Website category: auto
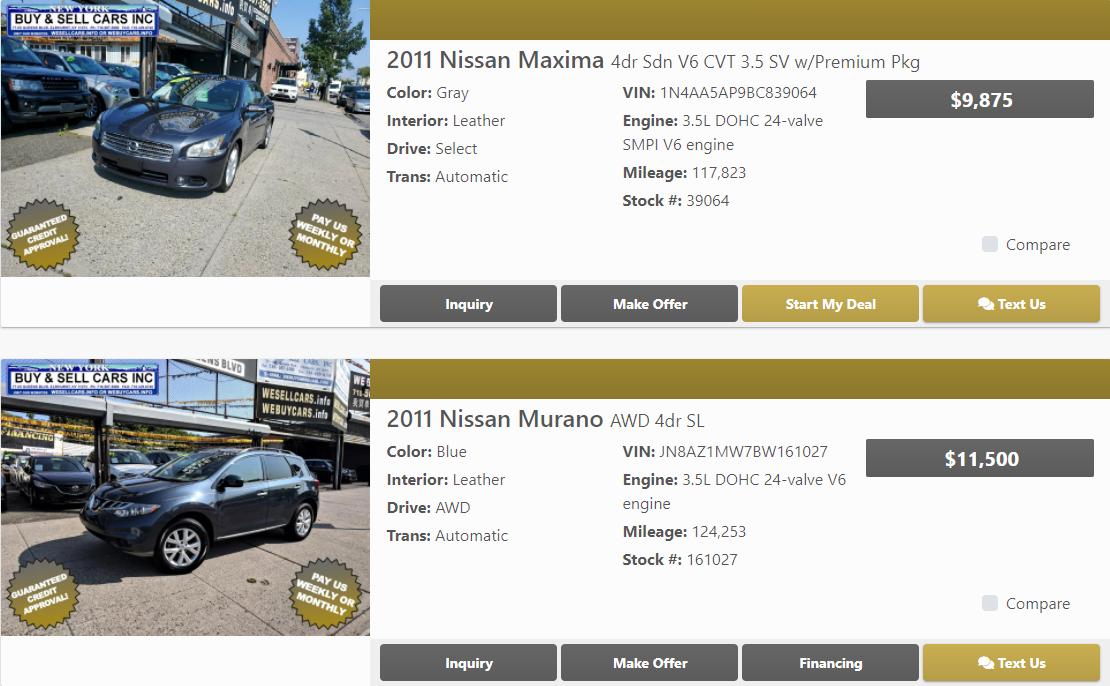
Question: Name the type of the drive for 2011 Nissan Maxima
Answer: Select

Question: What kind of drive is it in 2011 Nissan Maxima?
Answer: Select

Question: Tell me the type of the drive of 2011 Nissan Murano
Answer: AWD

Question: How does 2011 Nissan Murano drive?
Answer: AWD

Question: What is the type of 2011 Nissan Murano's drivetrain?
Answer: AWD

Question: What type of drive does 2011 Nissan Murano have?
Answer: AWD

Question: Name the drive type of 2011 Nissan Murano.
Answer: AWD

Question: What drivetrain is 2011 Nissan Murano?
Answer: AWD

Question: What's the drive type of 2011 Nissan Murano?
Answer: AWD

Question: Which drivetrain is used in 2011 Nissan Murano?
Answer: AWD

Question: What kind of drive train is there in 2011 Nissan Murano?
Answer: AWD

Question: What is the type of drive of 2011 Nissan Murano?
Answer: AWD

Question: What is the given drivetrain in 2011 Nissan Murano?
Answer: AWD

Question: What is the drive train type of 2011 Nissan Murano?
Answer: AWD

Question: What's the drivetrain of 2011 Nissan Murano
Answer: AWD

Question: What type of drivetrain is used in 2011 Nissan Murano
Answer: AWD

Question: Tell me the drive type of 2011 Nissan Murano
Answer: AWD

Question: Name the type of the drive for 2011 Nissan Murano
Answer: AWD

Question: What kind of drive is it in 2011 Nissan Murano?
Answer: AWD

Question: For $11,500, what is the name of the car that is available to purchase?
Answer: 2011 Nissan Murano

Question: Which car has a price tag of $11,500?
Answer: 2011 Nissan Murano

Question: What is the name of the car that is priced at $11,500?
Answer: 2011 Nissan Murano

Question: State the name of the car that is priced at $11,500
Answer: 2011 Nissan Murano

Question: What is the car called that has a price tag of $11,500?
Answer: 2011 Nissan Murano

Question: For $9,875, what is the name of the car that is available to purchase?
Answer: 2011 Nissan Maxima

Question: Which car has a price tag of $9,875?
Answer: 2011 Nissan Maxima

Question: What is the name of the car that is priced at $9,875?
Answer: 2011 Nissan Maxima

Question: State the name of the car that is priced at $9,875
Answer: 2011 Nissan Maxima

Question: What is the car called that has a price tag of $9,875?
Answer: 2011 Nissan Maxima

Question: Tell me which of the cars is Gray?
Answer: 2011 Nissan Maxima

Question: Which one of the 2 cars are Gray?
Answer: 2011 Nissan Maxima

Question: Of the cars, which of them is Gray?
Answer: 2011 Nissan Maxima

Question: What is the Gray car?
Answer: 2011 Nissan Maxima

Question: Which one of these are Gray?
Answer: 2011 Nissan Maxima

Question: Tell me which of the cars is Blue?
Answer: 2011 Nissan Murano

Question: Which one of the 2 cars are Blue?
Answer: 2011 Nissan Murano

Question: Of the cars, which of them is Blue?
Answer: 2011 Nissan Murano

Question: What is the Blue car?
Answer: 2011 Nissan Murano

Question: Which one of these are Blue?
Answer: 2011 Nissan Murano

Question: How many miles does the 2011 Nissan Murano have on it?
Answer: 124,253

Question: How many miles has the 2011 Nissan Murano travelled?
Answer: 124,253

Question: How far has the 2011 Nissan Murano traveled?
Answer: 124,253

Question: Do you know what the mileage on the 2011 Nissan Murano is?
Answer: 124,253

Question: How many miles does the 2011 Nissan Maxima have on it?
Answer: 117,823

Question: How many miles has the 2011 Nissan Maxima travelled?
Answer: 117,823

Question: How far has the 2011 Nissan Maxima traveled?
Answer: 117,823

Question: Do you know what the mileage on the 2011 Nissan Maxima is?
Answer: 117,823